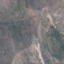
Land use / land cover: HerbaceousVegetation